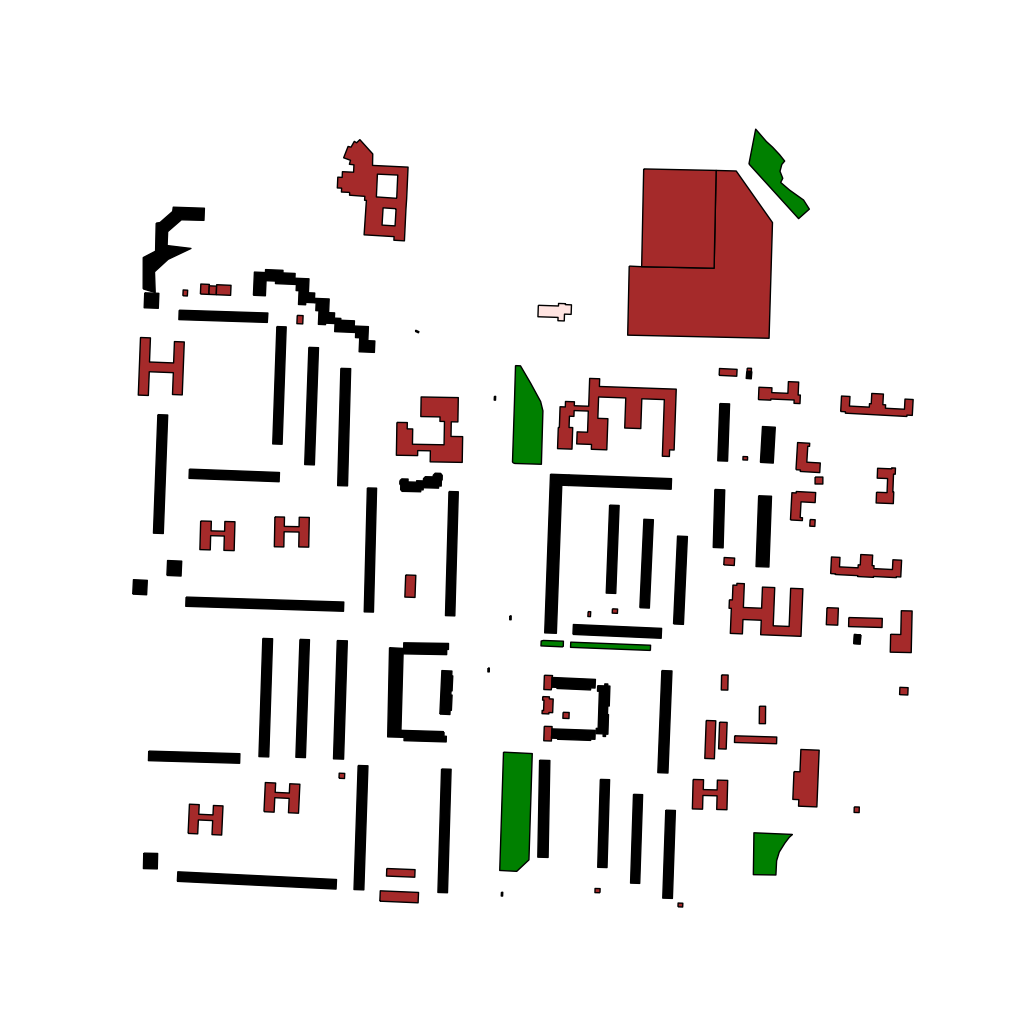
Tags: overhead vector_map, business, industrial, recreation, residential, special, modern, soviet, high_rise, individual_rise, low_rise, medium_rise, density_3, Building, Facility, Gas, Park, 1.0 km²